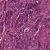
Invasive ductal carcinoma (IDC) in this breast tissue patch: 1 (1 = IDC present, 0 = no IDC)